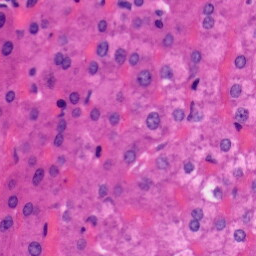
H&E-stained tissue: Liver